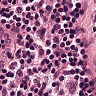
Metastatic tissue present: no